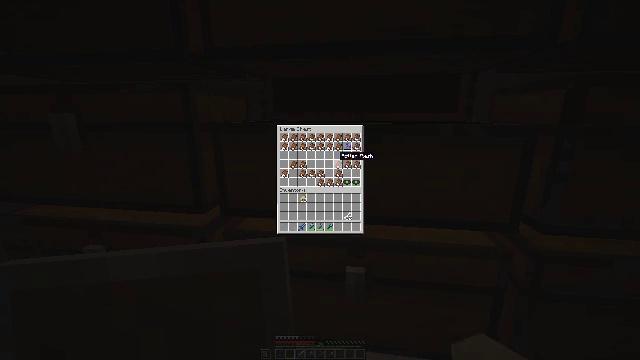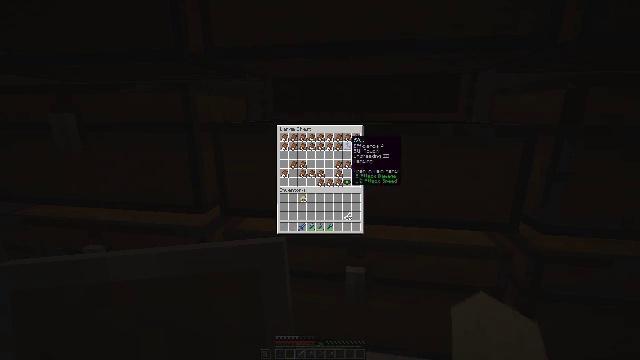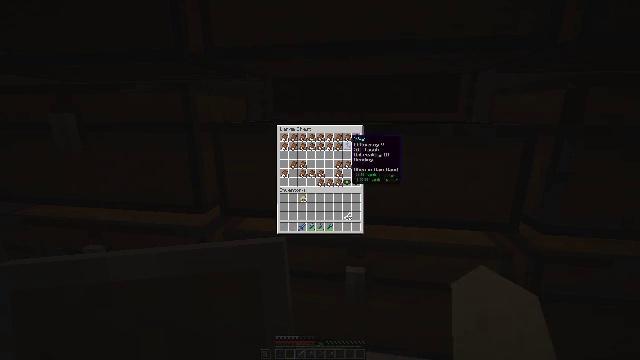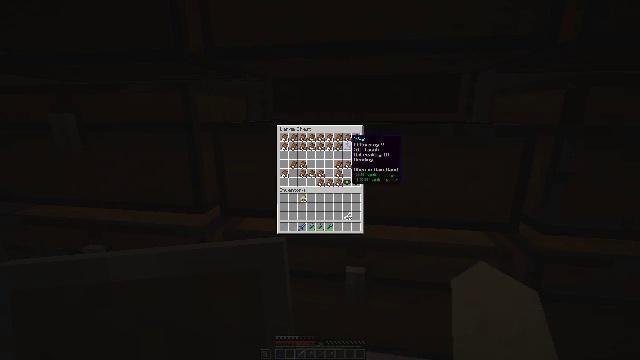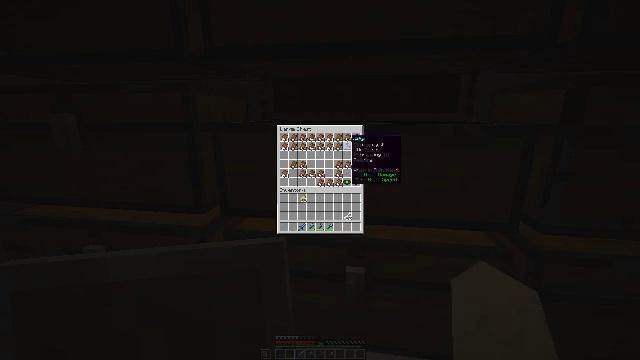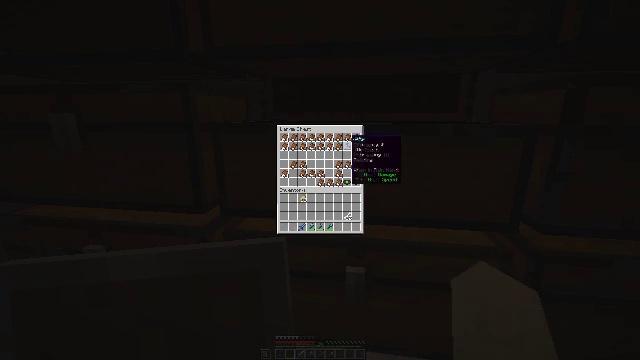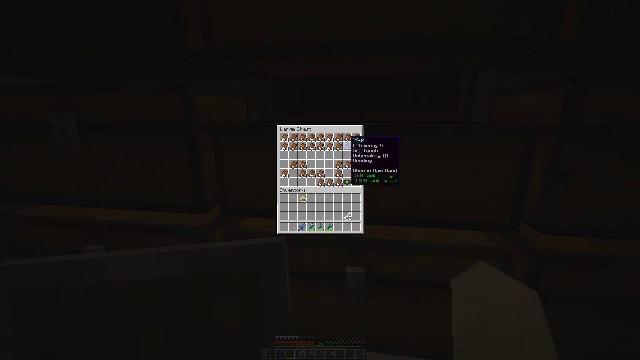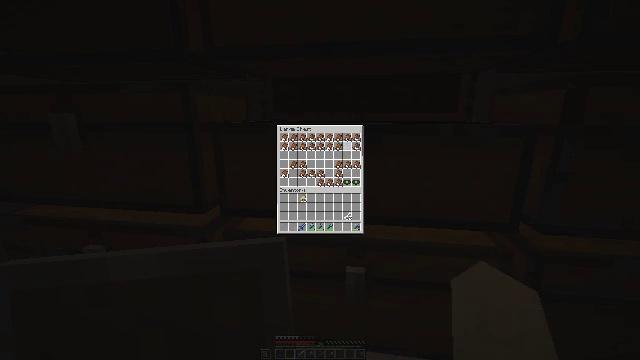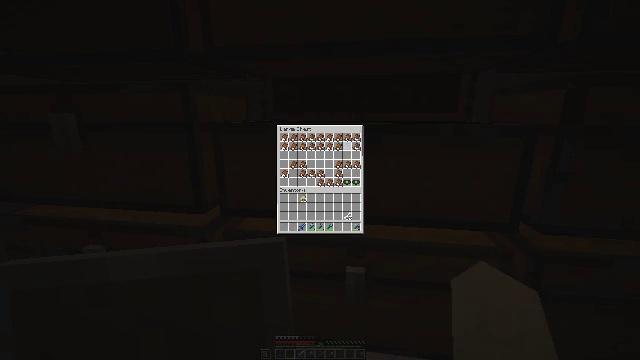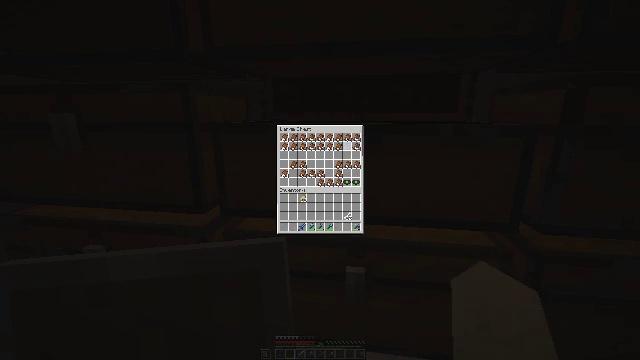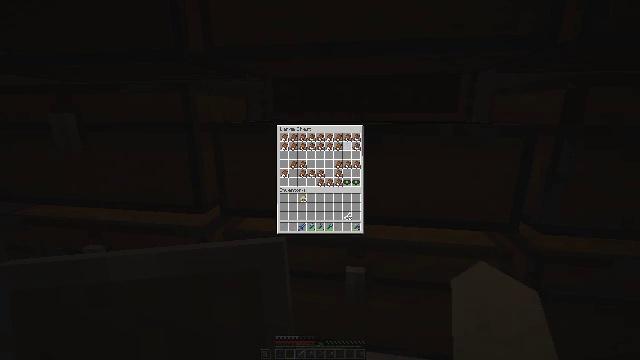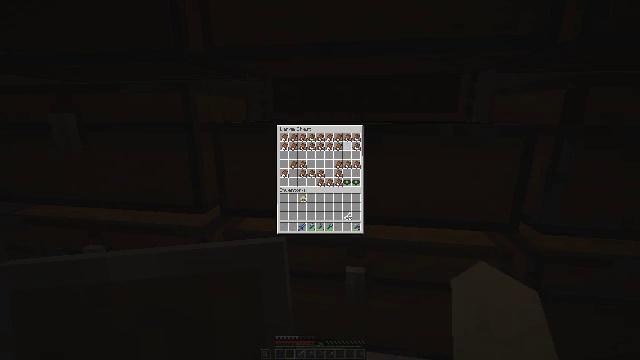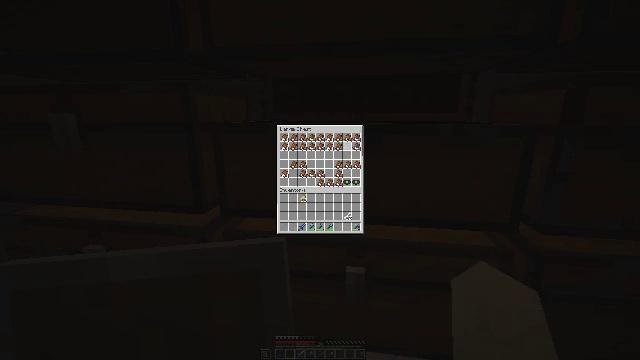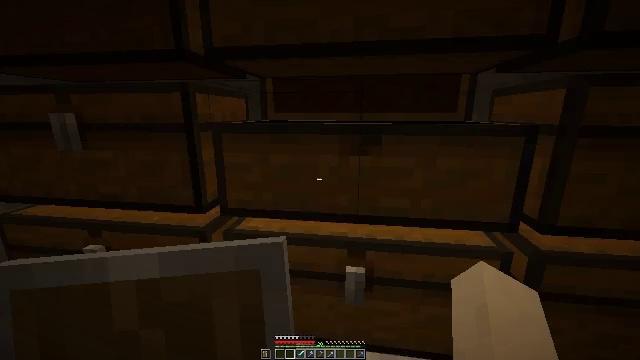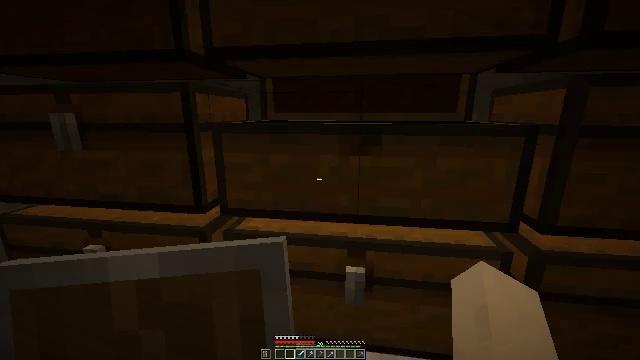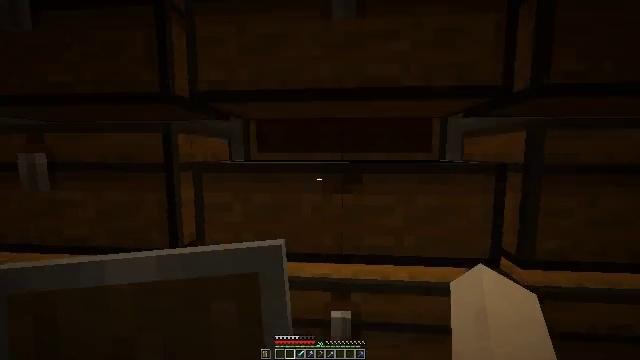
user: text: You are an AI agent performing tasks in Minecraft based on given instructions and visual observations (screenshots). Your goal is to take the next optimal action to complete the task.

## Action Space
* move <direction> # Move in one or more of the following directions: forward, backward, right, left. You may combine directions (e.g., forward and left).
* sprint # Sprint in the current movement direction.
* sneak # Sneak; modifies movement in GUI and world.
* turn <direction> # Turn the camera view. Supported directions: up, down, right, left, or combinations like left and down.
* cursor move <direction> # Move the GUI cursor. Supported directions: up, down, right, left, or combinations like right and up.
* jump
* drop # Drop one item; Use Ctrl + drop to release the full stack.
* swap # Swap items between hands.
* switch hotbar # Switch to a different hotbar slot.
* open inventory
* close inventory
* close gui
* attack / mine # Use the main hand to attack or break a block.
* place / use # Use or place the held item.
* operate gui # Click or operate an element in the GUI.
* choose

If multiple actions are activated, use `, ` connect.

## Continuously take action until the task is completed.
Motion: motion action
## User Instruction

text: Retrieve items from the blue shulker box by mining it.
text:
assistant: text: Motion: turn right and up
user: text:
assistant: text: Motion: no_op
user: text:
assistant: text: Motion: sneak
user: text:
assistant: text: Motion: sneak
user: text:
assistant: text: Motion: sneak
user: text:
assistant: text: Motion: sneak
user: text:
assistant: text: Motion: sneak, attack / mine
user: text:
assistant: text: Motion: sneak, attack / mine
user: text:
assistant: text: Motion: sneak
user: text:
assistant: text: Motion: sneak
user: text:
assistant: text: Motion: no_op
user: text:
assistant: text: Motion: no_op
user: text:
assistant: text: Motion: open inventory
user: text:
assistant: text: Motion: open inventory
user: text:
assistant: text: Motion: turn right and up
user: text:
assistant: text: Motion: turn right and up
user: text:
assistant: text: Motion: turn up
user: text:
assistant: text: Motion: turn up, use / place
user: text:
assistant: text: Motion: use / place
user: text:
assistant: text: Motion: use / place
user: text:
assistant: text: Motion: use / place
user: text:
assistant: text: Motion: no_op
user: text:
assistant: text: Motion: no_op
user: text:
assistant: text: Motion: no_op
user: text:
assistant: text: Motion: no_op
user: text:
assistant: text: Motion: no_op
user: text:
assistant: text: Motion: no_op
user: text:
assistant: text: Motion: no_op
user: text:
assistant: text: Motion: turn down
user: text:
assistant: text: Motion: turn down